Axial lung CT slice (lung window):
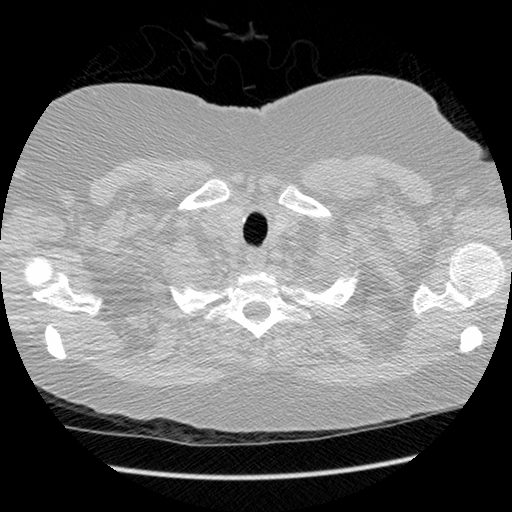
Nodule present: no